Question: I am trying to integrate AR poi view with Wikitude in my app. As html I used a file from the example '4_PointOfInterest_4_SelectingPois'. It should render a few point around my location. It does it, but all points stay in the same position all the time, although I changed my phone position. I do not have any errors in the console. How can I fix it ?
My code:
'''
#import "ViewController.h"
#import <WikitudeSDK/WikitudeSDK.h>
#import "PureLayout.h"
@interface ViewController () <WTArchitectViewDelegate>
@property (nonatomic, strong) WTArchitectView *architectView;
@property (nonatomic, weak) WTNavigation *architectWorldNavigation;
@property (nonatomic, weak) IBOutlet UIView *augmentedViewContainer;
@end
@implementation ViewController
- (void)viewDidLoad {
[super viewDidLoad];
NSError *deviceNotSupportedError = nil;
if ( [WTArchitectView isDeviceSupportedForRequiredFeatures:WTFeature_Geo | WTFeature_2DTracking error:&deviceNotSupportedError] ) { // 1
self.architectView = [[WTArchitectView alloc] initWithFrame:CGRectZero motionManager:nil];
self.architectView.delegate = self;
[self.architectView setLicenseKey:@"<LICENSE_KEY>"];
self.architectWorldNavigation = [self.architectView loadArchitectWorldFromURL:[[NSBundle mainBundle] URLForResource:@"index" withExtension:@"html" subdirectory:@"4_PointOfInterest_4_SelectingPois"] withRequiredFeatures:WTFeature_Geo];
[[NSNotificationCenter defaultCenter] addObserverForName:UIApplicationDidBecomeActiveNotification
object:nil
queue:[NSOperationQueue mainQueue]
usingBlock:^(NSNotification *note) {
if (self.architectWorldNavigation.wasInterrupted) {
[self.architectView reloadArchitectWorld];
}
[self startRunning];
}];
[[NSNotificationCenter defaultCenter] addObserverForName:UIApplicationWillResignActiveNotification
object:nil
queue:[NSOperationQueue mainQueue]
usingBlock:^(NSNotification *note) {
[self startRunning];
}];
[self.augmentedViewContainer addSubview:self.architectView];
[self.architectView autoPinEdgesToSuperviewEdgesWithInsets:UIEdgeInsetsMake(0, 0, 0, 0)];
} else {
NSLog(@"device is not supported - reason: %@", [deviceNotSupportedError localizedDescription]);
}
}
- (void)startRunning {
if ( ![self.architectView isRunning] ) {
[self.architectView start:^(WTStartupConfiguration *configuration) {
} completion:^(BOOL isRunning, NSError *error) {
if ( !isRunning ) {
NSLog(@"WTArchitectView could not be started. Reason: %@", [error localizedDescription]);
}
}];
}}
- (void)pauseRunning {
if ( [self.architectView isRunning] ) {
[self.architectView stop];
}}
- (void)dealloc {
[[NSNotificationCenter defaultCenter] removeObserver:self];
}
#pragma mark - Delegation
#pragma mark WTArchitectViewDelegate
- (void)architectView:(WTArchitectView *)architectView didFinishLoadArchitectWorldNavigation:(WTNavigation *)navigation {
NSLog(@"didFinishLoadArchitectWorldNavigation");
}
- (void)architectView:(WTArchitectView *)architectView didFailToLoadArchitectWorldNavigation:(WTNavigation *)navigation withError:(NSError *)error {
NSLog(@"Architect World from URL '%@' could not be loaded. Reason: %@", navigation.originalURL, [error localizedDescription]);
}
#pragma mark WTArchitectViewDebugDelegate
- (void)architectView:(WTArchitectView *)architectView didFailCaptureScreenWithError:(NSError *)error {
NSLog(@"didFailCaptureScreenWithError %@",error);
}
- (void)architectView:(WTArchitectView *)architectView didEncounterInternalError:(NSError *)error {
NSLog(@"WTArchitectView encountered an internal error '%@'", [error localizedDescription]);
}
'''
Current result:

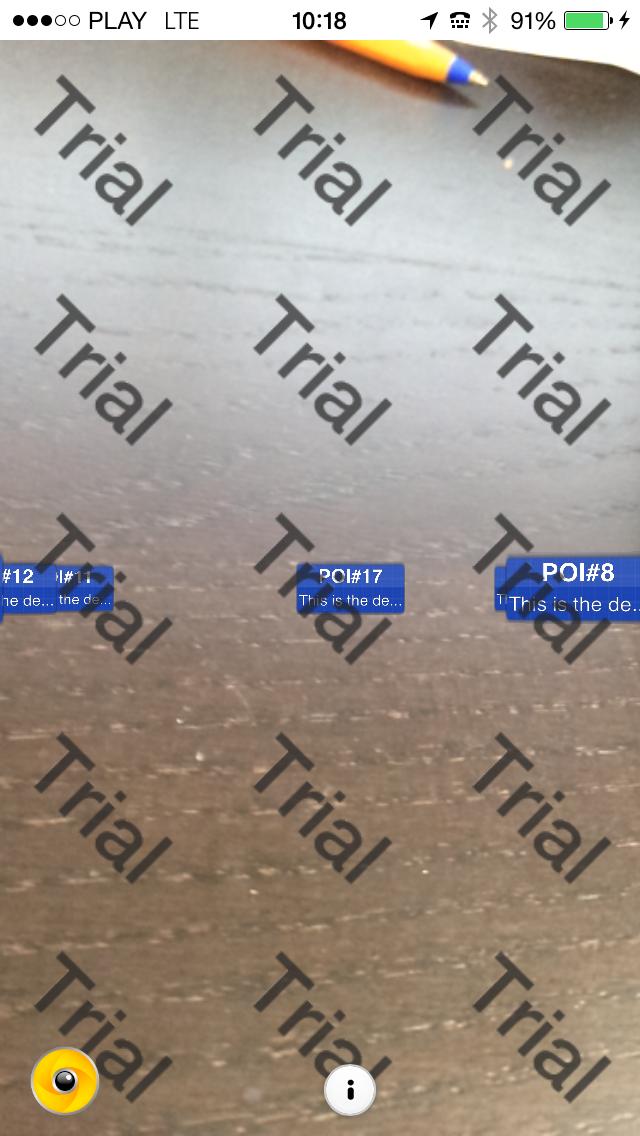
Answer: On some iPhone compass does not work properly, to fix it is required to reset location settings with 'iPhone Settings > General > Reset > Reset Location & Privacy'. After that the application started to work without any code change.
The solution was found by Roman Wueest at <URL>